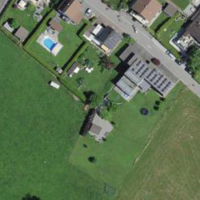
EUNIS habitat code: 25
Species observed at this site:
Urtica dioica